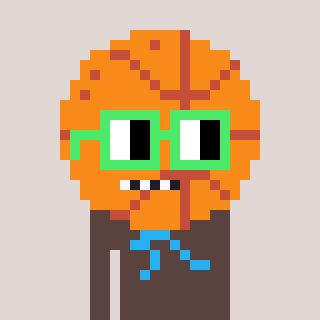
a pixel art character with square light green glasses, a basketball-shaped head and a darkbrown-colored body on a warm background